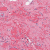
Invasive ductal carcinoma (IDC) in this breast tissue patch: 0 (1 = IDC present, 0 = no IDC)